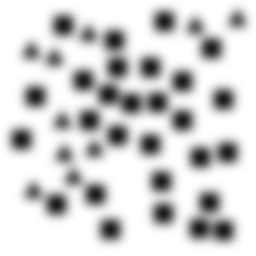
Squares: 28
Triangles: 10
Stars: 0
Total shapes: 38